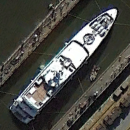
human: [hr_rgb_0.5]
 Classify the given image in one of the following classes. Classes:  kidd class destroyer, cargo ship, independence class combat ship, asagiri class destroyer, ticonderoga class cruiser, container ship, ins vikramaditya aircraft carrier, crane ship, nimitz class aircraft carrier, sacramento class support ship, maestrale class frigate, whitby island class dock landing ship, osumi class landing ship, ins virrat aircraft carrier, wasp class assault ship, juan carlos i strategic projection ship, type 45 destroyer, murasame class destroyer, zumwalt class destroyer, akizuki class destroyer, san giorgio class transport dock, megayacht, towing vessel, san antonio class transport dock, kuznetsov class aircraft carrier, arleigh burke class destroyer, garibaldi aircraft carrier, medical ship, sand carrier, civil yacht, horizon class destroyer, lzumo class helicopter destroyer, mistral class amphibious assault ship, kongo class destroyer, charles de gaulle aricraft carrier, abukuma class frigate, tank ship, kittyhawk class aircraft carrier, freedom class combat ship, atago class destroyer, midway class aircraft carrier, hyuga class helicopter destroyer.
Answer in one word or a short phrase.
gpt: Megayacht